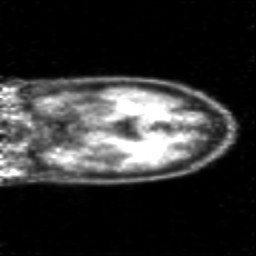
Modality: PET
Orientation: coronal
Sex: female
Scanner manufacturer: siemens